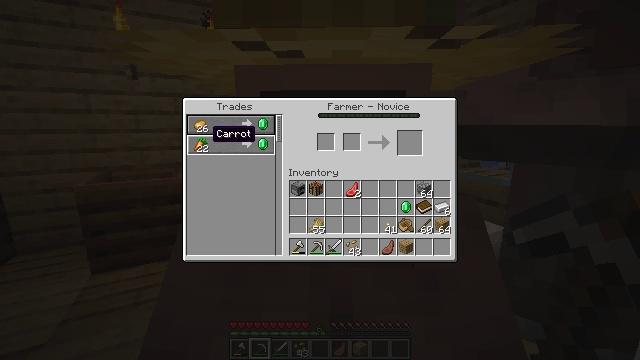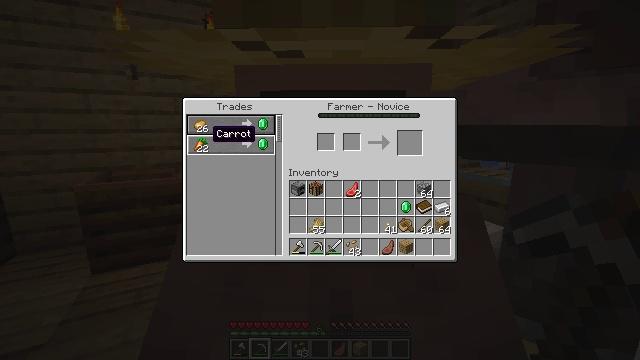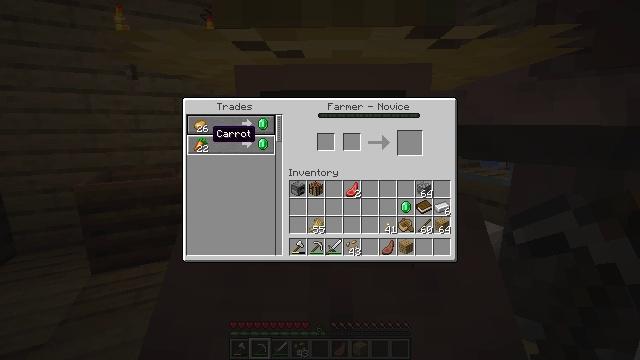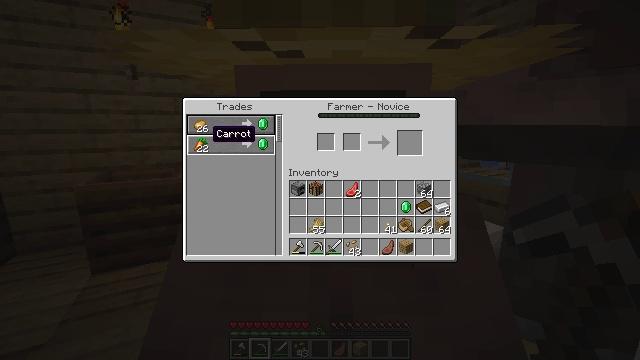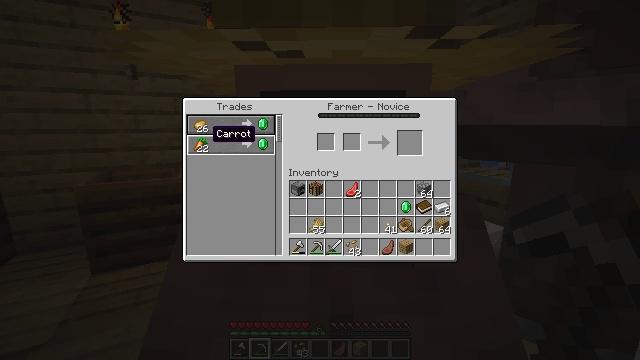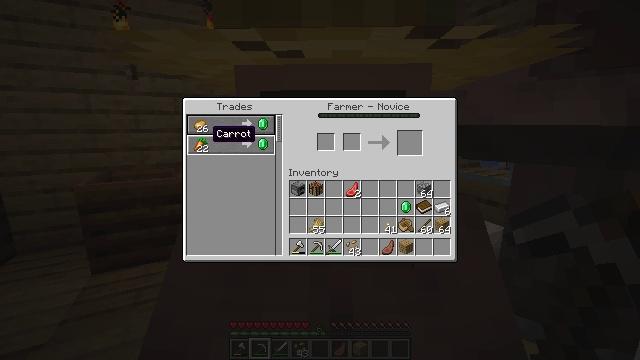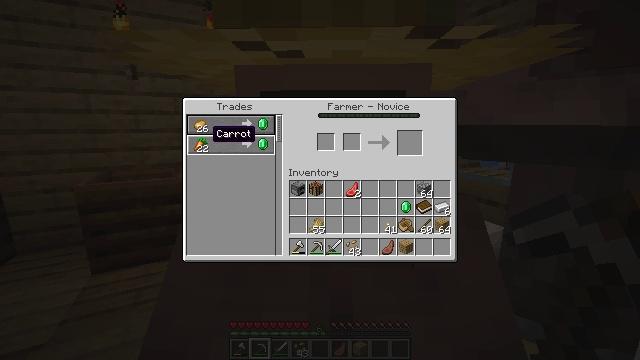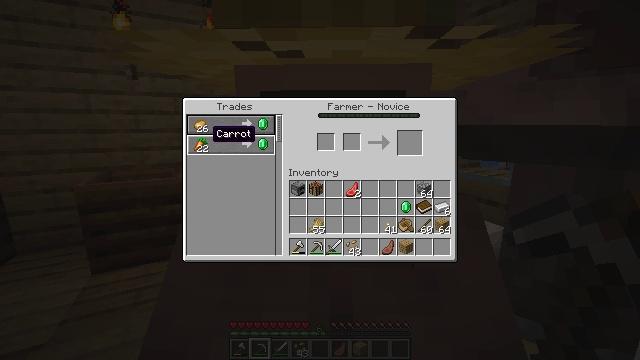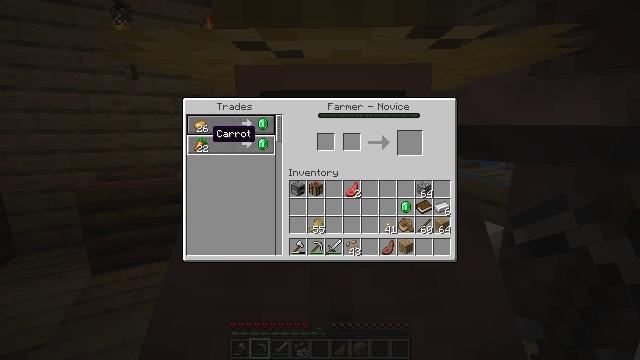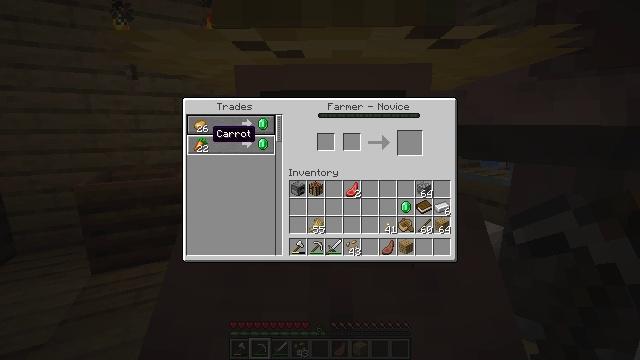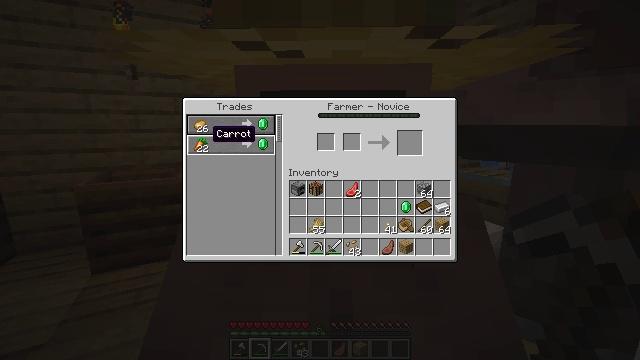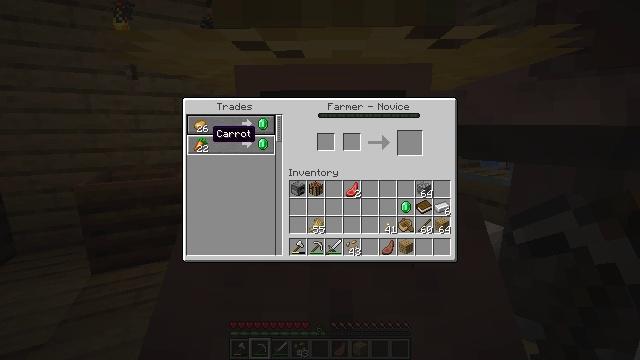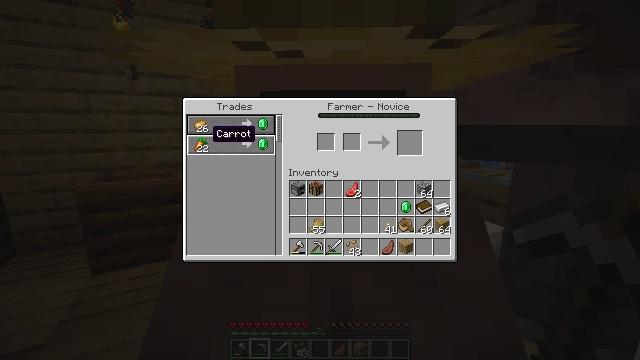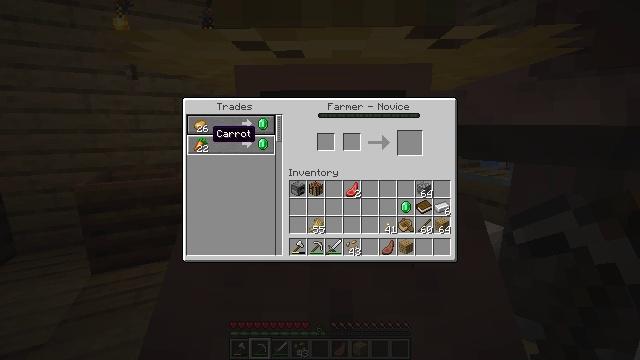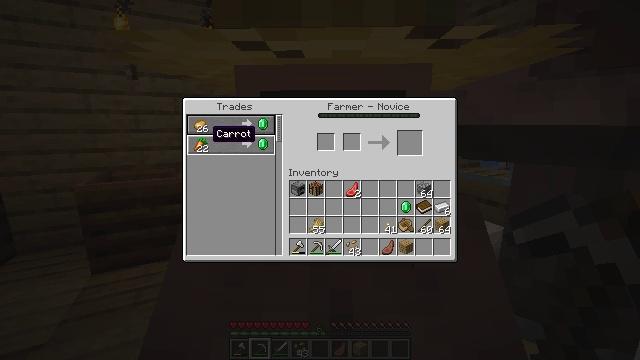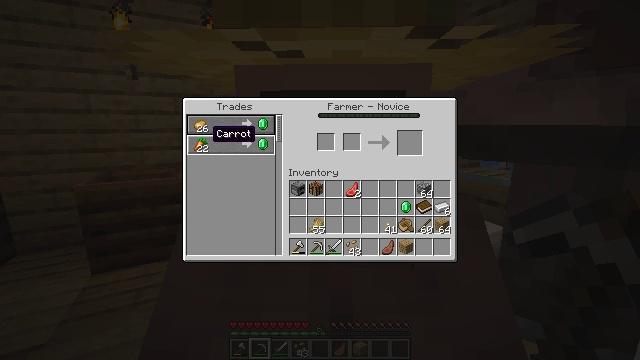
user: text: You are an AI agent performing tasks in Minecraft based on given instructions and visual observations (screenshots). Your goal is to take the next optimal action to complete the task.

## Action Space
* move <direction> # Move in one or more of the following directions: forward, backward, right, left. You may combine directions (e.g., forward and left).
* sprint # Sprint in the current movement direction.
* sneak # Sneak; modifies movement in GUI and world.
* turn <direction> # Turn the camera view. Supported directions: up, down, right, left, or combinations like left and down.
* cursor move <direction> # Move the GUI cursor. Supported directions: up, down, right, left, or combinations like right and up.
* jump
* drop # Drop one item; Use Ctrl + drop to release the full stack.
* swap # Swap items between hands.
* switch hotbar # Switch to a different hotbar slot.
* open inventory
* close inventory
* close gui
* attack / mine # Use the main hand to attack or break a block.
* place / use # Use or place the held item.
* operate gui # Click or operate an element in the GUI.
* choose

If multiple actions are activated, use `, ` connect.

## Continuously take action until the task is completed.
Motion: motion action
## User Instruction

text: Remove a cooked porkchop from the inventory.
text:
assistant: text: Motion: no_op
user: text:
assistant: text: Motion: no_op
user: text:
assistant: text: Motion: no_op
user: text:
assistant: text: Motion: no_op
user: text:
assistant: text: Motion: no_op
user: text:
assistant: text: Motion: no_op
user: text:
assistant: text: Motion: no_op
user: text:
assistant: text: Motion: no_op
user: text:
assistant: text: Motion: no_op
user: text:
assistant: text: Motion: no_op
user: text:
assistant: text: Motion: no_op
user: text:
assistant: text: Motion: no_op
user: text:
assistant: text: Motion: no_op
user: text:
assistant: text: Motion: no_op
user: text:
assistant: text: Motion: no_op
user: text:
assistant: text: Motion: move forward
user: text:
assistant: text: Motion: move forward
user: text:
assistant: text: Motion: move forward
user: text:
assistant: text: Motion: move forward
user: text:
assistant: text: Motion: move forward
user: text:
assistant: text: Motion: no_op
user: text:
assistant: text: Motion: no_op
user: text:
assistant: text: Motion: no_op
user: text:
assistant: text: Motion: no_op
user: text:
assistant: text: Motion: no_op
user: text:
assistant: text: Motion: no_op
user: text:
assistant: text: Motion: no_op
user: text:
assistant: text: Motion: no_op
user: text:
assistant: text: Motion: no_op
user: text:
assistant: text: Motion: no_op